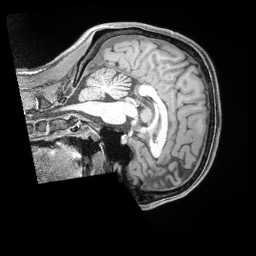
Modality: T1w
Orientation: sagittal
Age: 35
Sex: female
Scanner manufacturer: siemens
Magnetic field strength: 3 T
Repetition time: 2 s
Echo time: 0.00211 s